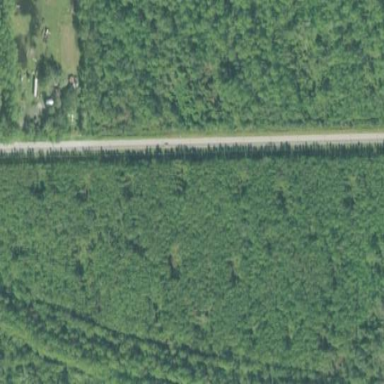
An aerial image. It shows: Forest dominated by needle-leaved trees.